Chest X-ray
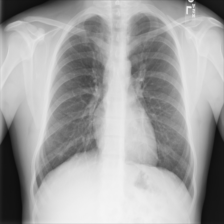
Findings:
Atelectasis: negative
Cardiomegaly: negative
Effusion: negative
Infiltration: negative
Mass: negative
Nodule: negative
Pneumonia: negative
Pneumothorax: negative
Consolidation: negative
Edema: negative
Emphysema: negative
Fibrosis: negative
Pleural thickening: negative
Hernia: negative